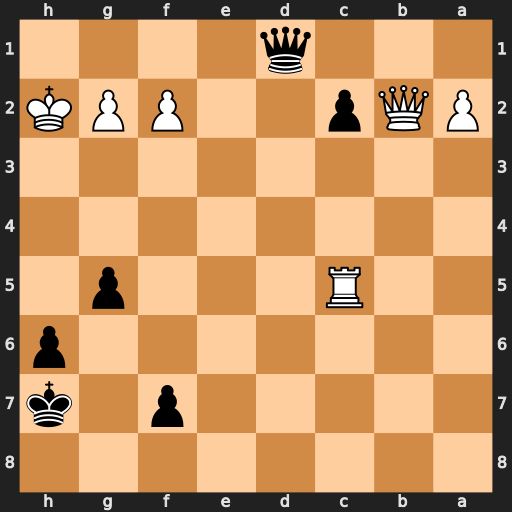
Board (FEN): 8/5p1k/7p/2R3p1/8/8/PQp2PPK/3q4
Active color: b
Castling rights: -
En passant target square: -
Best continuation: Qd6+ Re5 Qc7